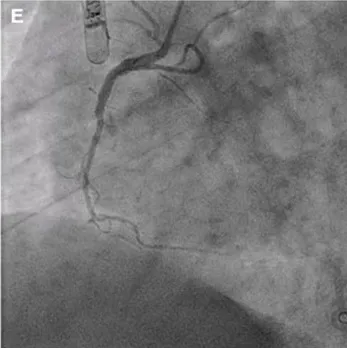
RCA. LAO.
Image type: radiology (x_ray)